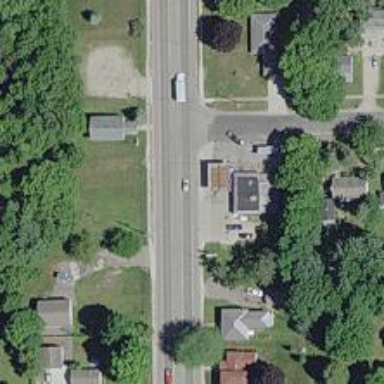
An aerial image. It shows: Convenience shop.